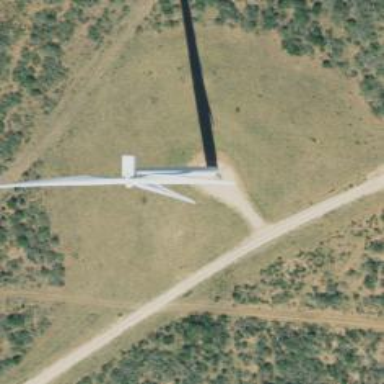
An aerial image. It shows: Wind generator powered by horizontal-axis wind turbine.